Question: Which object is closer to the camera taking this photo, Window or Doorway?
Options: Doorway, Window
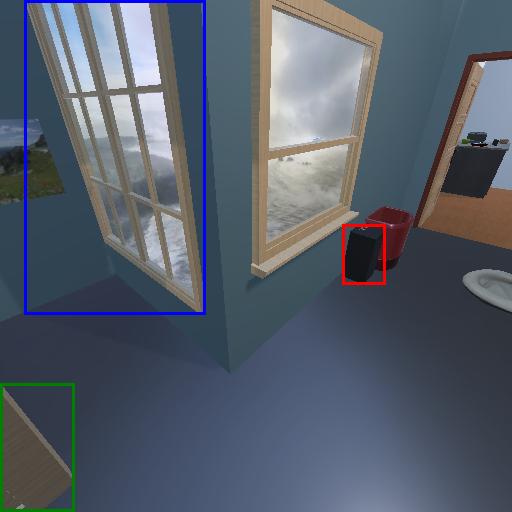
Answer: Doorway